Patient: sex M, age 42
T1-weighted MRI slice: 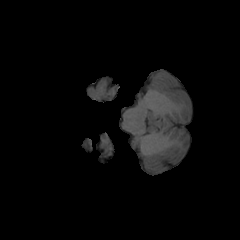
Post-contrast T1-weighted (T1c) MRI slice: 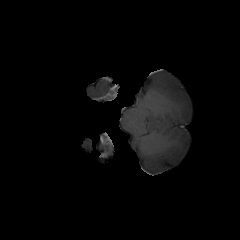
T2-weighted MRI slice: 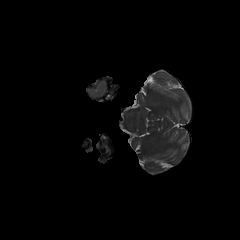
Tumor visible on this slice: no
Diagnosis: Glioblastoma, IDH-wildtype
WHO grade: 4